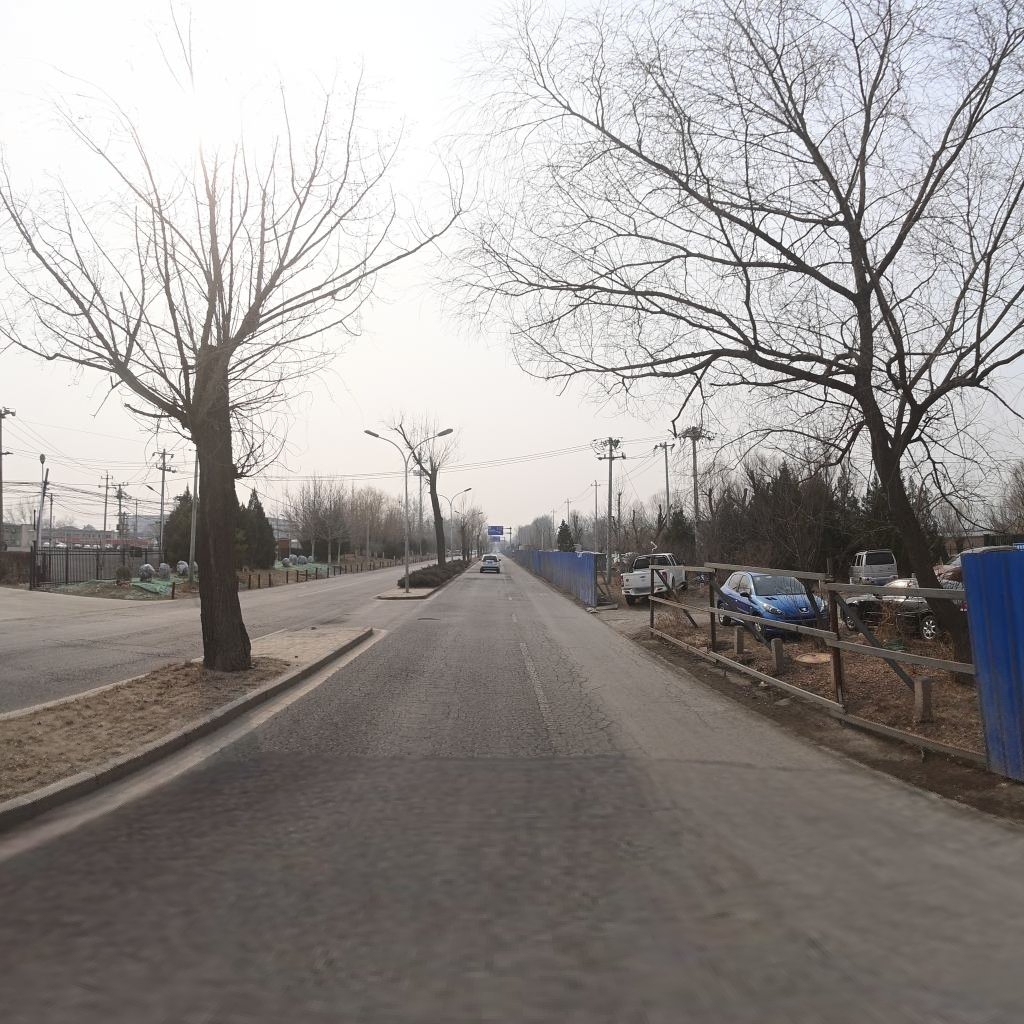
Region: Haidian
Road damage annotations: alligator crack, longitudinal crack